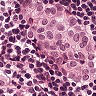
Metastatic tissue present: yes